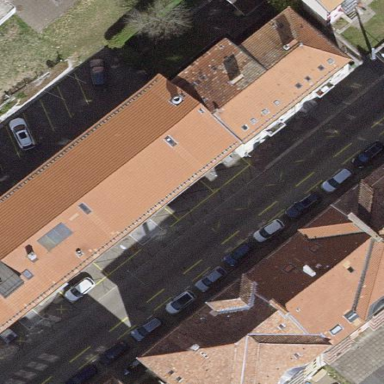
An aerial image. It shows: Diagonal street-side parking available as amenity.